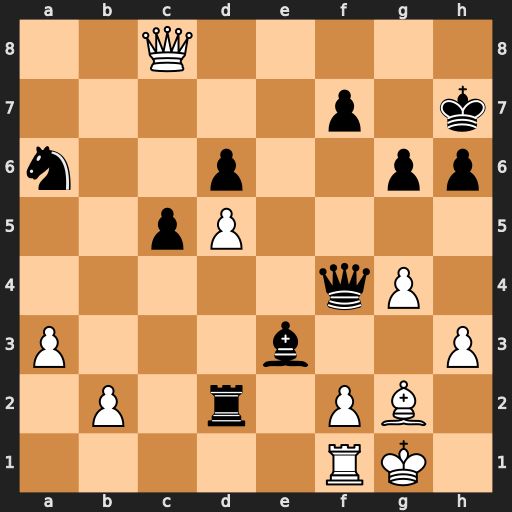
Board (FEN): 2Q5/5p1k/n2p2pp/2pP4/5qP1/P3b2P/1P1r1PB1/5RK1
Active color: w
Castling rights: -
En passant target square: -
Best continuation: fxe3 Qxe3+ Kh1 Qe7 Qxa6